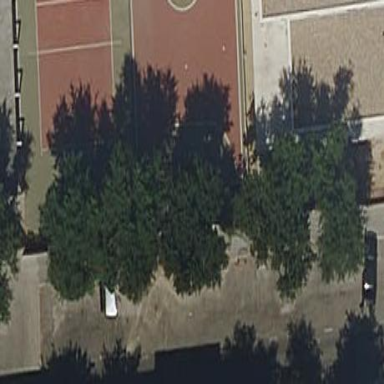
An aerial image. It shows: Parking area with surface.